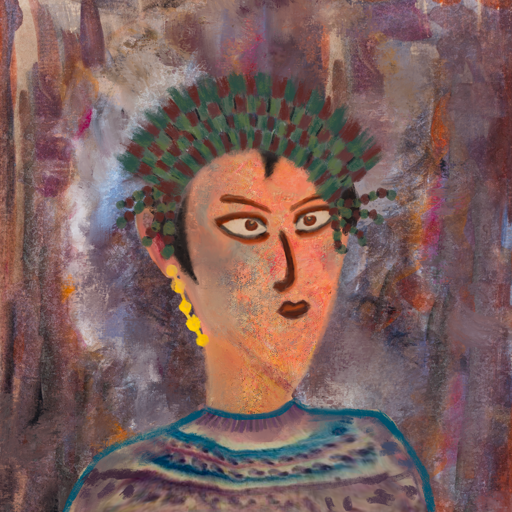
Background: Hypocrite, Head And Neck Side: Irani, Face Side: Roy_Bahadur, Bust: HillGirl, Hair Side: Roy_Bahadur, Head Accessory: After_Raid_Crown, Second Necklace: Blank, Necklace: Blank, Baby: Blank